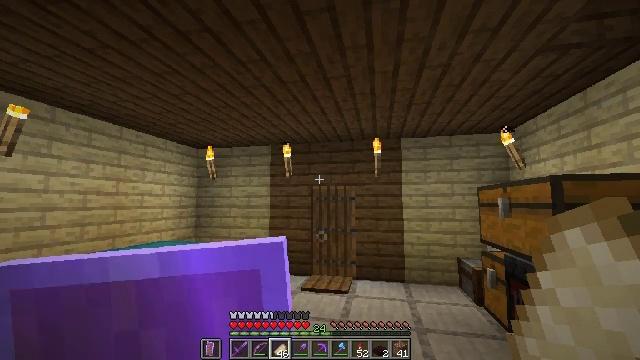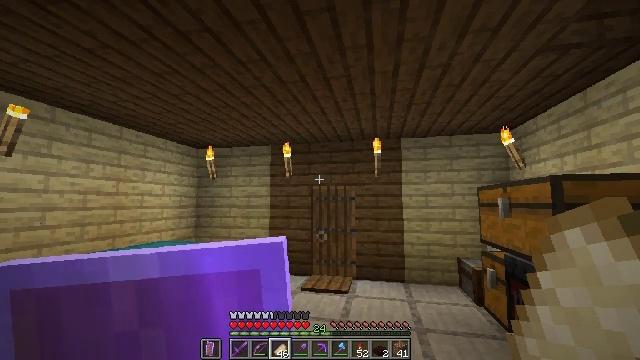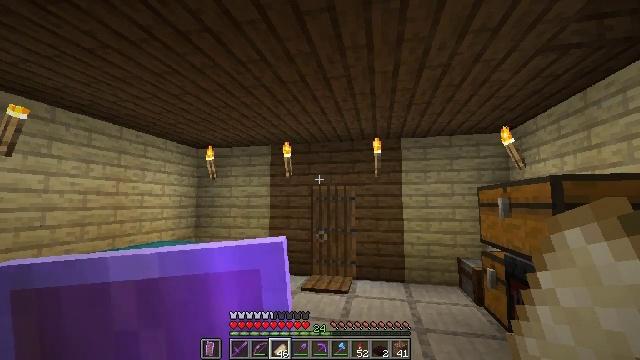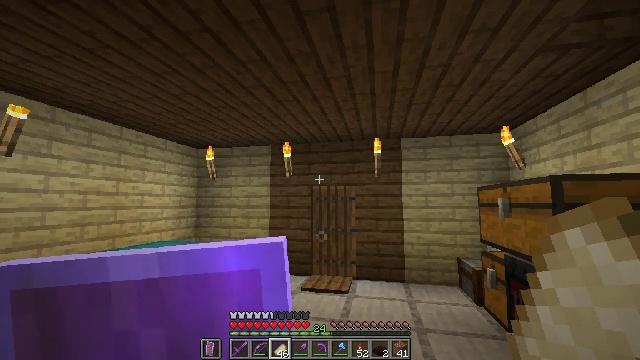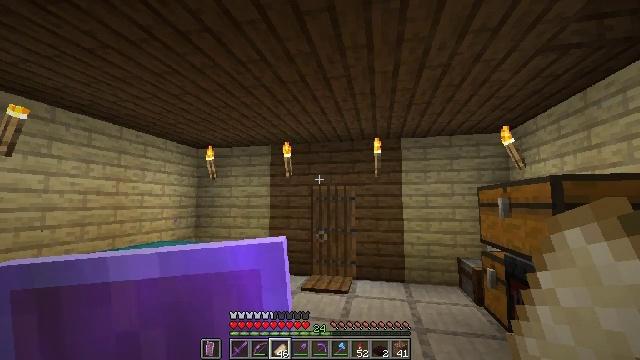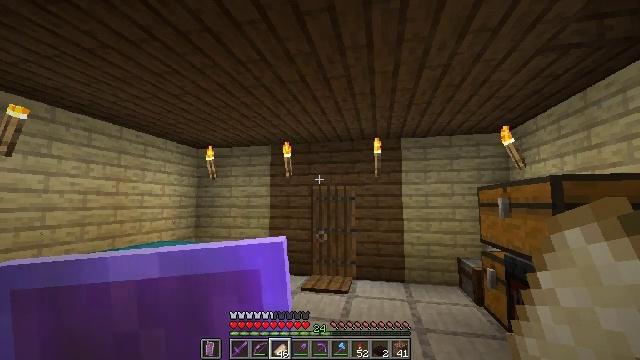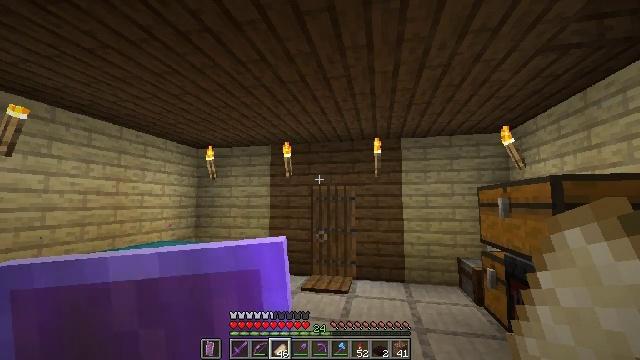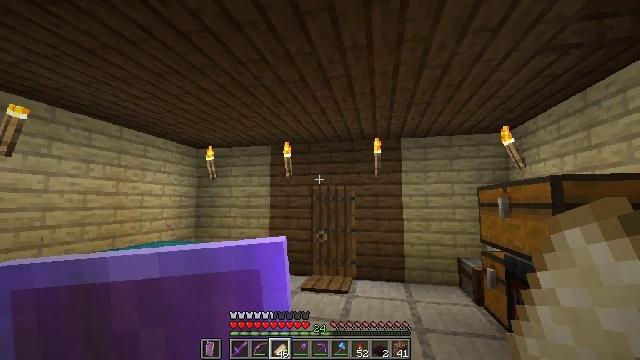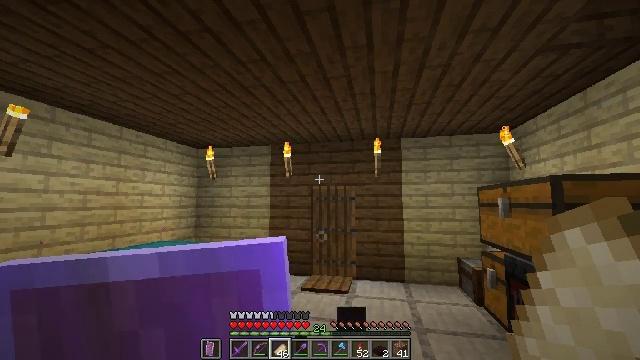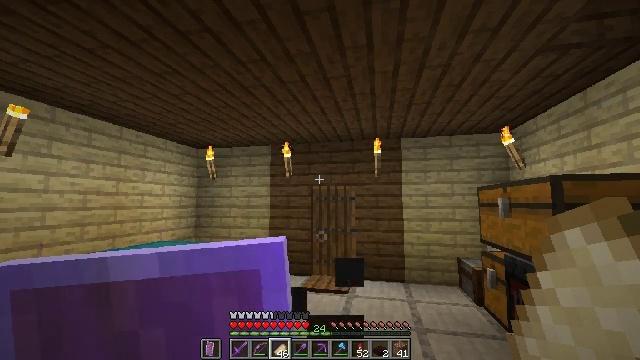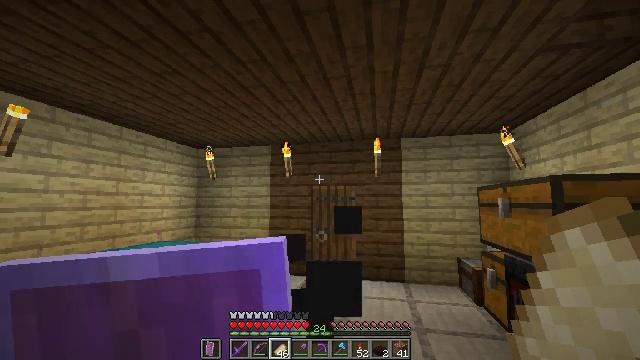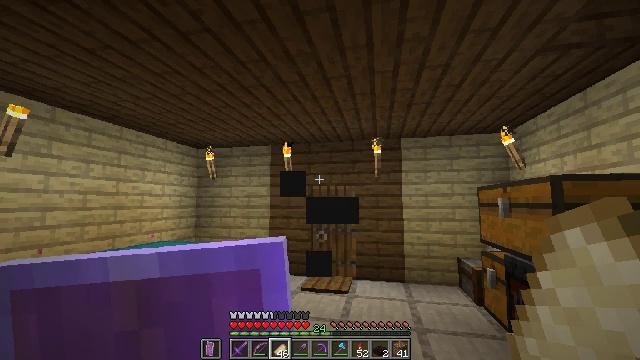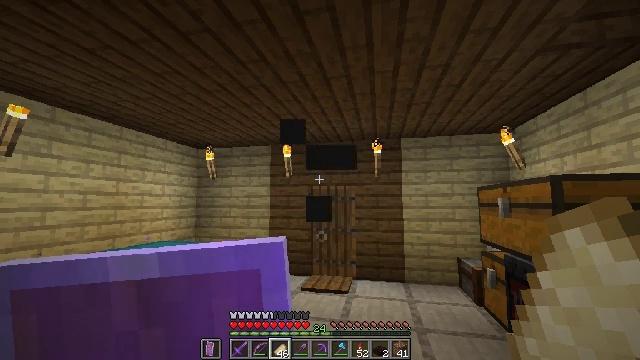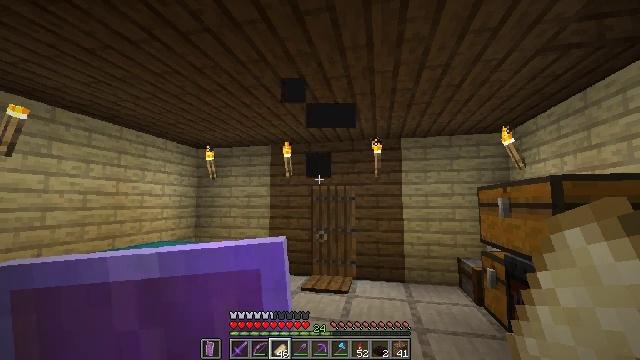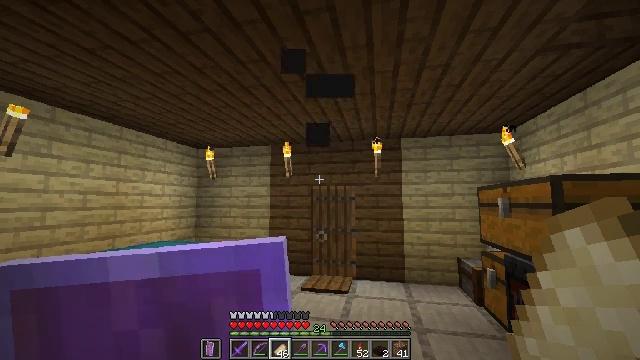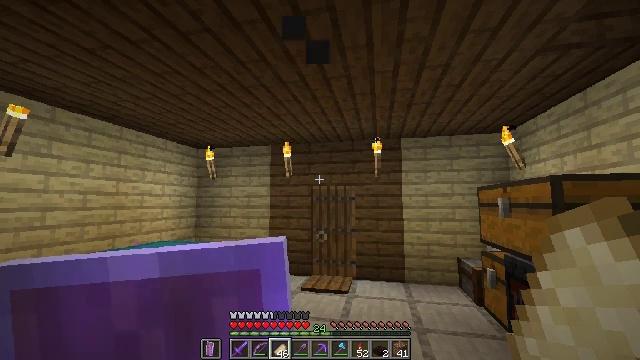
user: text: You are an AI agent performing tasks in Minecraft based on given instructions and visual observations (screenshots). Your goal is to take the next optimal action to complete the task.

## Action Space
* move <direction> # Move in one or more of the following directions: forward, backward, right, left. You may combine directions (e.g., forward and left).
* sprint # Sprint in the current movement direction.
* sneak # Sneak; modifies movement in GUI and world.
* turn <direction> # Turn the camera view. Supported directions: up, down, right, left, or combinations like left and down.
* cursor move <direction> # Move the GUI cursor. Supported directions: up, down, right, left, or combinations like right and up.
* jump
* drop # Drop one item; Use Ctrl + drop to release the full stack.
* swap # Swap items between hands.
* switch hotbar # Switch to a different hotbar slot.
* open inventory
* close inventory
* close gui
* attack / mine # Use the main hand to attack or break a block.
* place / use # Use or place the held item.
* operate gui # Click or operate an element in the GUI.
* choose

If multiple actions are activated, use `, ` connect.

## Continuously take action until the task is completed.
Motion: motion action
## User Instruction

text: Cook netherrack in the furnace to make nether brick.
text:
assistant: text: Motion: no_op
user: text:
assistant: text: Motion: no_op
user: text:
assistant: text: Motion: no_op
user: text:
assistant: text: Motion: no_op
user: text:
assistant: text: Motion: no_op
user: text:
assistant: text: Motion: no_op
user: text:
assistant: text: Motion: no_op
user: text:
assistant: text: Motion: no_op
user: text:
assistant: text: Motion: no_op
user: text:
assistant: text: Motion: no_op
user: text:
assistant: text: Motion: no_op
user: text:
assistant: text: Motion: no_op
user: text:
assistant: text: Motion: no_op
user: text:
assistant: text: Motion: no_op
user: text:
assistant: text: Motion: no_op
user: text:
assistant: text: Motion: no_op
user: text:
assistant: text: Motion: no_op
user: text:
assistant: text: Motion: no_op
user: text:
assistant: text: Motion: no_op
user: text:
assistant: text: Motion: no_op
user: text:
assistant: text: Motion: no_op
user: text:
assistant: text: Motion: no_op
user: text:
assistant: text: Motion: no_op
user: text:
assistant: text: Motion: no_op
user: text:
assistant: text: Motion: no_op
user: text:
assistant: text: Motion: no_op
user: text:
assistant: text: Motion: no_op
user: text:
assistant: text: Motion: no_op
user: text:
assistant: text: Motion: no_op
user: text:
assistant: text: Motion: no_op